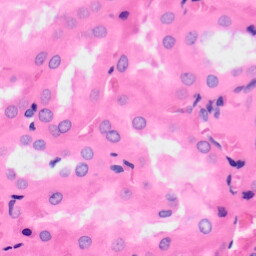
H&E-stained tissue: Kidney